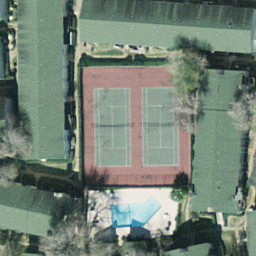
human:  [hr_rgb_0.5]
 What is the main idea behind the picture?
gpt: tennis court